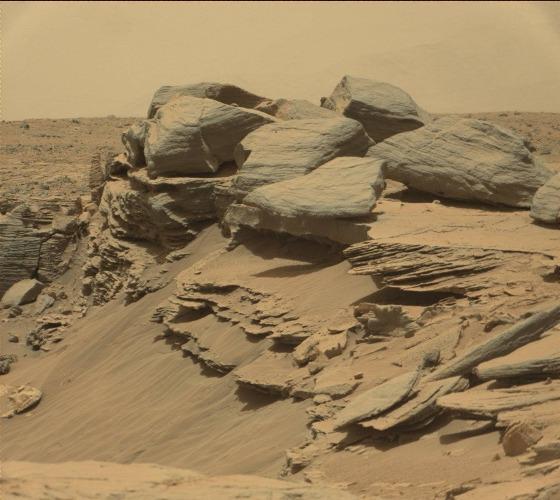
Terrain classes present: Bedrock, Gravel / Sand / Soil, Rock, Shadow, Sky / Distant Mountains